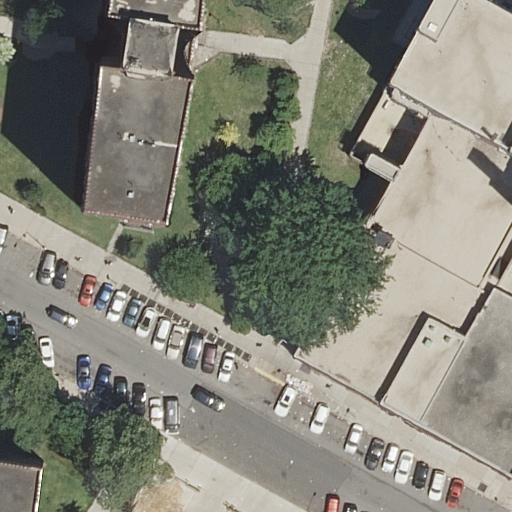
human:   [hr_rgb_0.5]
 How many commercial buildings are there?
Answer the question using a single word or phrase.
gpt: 0

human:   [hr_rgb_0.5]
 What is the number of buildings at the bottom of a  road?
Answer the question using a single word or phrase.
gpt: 1

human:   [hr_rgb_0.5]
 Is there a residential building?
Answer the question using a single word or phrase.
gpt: yes

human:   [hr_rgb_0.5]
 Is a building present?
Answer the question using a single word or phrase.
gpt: yes

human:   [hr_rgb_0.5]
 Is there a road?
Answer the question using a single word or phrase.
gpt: yes

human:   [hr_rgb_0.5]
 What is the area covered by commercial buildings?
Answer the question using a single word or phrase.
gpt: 0m2

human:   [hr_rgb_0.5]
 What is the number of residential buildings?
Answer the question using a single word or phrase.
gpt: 2

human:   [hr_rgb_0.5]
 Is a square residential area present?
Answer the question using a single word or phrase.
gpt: no

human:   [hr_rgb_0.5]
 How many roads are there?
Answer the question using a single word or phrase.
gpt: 7

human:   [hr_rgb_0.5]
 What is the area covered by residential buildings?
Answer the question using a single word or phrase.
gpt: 1223m2

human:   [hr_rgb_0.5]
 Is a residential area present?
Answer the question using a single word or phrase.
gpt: yes

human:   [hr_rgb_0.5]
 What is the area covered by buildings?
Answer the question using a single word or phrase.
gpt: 3065m2

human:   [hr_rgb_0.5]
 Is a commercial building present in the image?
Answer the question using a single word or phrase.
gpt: no

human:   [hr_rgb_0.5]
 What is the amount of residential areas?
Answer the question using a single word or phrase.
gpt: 1

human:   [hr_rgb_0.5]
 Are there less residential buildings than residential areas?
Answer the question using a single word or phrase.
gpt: no

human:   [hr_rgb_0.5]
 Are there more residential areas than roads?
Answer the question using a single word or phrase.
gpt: no

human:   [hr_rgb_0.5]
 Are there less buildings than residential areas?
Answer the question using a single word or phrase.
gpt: no

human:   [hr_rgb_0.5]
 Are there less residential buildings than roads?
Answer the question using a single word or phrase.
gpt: yes

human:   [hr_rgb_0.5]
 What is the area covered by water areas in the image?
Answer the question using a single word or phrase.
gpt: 0m2

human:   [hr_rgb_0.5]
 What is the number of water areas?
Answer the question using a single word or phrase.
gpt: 0

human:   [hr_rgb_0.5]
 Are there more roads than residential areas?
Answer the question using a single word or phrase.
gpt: yes

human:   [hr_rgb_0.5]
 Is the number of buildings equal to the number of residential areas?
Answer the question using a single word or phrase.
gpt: no

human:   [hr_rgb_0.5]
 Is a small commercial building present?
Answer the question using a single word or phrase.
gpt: no

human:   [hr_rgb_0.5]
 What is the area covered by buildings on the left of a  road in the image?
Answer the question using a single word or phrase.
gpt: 1223m2

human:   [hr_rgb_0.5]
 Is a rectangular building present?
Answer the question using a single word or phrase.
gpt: yes

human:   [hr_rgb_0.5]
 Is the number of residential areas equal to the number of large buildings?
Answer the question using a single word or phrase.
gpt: no

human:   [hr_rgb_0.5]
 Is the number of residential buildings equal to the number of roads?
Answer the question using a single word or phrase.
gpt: no

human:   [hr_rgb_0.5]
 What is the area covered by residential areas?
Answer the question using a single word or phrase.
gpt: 3538m2

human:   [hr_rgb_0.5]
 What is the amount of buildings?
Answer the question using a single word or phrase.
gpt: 3

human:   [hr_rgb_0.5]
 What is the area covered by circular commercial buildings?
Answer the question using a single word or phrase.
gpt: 0m2

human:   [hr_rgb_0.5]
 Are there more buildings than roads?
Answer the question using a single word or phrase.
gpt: no

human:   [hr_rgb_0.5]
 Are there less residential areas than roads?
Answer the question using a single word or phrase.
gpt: yes

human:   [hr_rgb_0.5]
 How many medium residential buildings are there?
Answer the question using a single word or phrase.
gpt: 1

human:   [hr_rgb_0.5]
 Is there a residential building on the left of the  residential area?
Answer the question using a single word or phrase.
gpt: yes

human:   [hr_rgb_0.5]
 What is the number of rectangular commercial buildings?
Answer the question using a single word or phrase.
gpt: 0

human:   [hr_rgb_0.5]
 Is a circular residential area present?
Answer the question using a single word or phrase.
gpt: no

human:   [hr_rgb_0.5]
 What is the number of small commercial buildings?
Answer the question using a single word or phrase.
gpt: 0

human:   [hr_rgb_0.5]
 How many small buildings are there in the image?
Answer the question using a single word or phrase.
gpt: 0

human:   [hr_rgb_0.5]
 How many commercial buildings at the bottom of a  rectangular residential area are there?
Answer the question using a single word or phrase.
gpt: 0

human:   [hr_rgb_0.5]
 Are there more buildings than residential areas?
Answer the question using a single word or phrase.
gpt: yes

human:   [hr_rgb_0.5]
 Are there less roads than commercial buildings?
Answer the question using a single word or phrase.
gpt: no

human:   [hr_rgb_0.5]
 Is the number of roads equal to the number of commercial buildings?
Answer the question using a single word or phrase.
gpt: no

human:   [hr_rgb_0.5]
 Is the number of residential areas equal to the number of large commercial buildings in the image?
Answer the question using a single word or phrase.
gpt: no

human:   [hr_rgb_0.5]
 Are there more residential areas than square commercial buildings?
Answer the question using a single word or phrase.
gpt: yes

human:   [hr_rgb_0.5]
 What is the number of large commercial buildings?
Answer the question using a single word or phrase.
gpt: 0

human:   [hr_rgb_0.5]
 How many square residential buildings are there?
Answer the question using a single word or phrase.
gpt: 0

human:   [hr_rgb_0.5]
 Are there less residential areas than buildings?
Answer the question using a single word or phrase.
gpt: yes

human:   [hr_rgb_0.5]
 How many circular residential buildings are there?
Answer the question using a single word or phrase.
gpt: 0

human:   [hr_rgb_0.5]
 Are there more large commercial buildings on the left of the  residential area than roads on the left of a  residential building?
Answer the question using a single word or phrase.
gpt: no

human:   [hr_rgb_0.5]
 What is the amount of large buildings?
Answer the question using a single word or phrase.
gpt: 2

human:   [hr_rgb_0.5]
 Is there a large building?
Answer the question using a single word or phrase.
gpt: yes

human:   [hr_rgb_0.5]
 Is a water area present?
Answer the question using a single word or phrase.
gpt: no

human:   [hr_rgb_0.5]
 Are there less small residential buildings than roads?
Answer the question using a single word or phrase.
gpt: yes

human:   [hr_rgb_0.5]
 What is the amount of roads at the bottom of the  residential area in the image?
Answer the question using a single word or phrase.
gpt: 7

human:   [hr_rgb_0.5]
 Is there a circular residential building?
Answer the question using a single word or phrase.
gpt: no

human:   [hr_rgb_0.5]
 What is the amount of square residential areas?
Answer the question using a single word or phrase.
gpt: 0

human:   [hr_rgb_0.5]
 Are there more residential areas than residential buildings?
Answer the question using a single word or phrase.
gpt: no

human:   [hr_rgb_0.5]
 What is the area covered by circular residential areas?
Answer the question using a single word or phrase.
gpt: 0m2

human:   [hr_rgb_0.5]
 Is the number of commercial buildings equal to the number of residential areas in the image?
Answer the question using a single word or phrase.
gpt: no

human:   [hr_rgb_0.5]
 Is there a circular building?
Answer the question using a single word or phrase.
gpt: no

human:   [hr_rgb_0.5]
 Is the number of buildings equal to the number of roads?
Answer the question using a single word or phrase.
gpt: no

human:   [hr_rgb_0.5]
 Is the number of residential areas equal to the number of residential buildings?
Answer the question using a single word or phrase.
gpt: no

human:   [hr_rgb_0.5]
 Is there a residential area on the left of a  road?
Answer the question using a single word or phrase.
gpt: no

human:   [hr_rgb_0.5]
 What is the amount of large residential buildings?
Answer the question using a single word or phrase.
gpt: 1